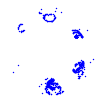
Particle: pion